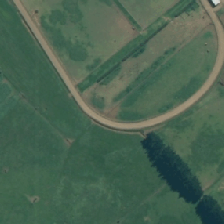
Land cover: urban_parkland